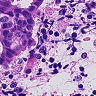
Metastatic tissue present: yes